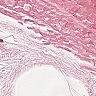
Metastatic tissue present: no